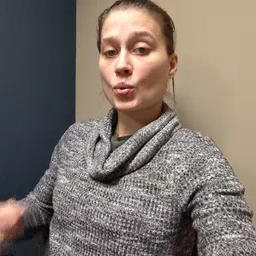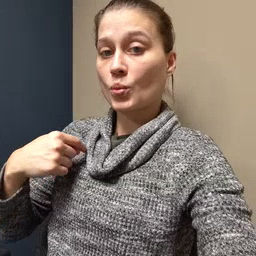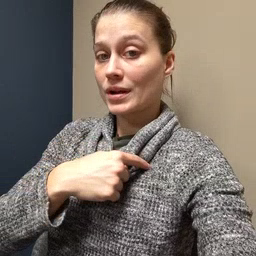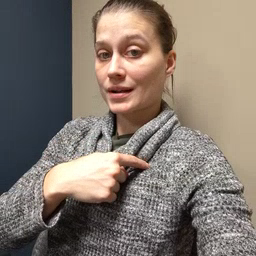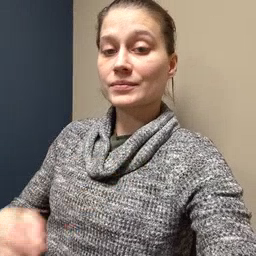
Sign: weus